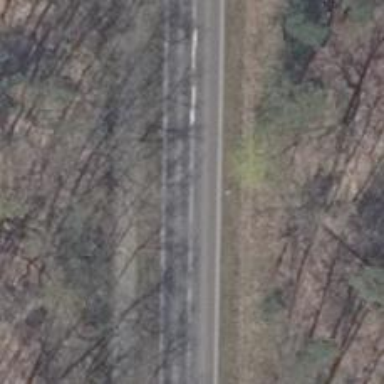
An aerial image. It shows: Secondary road with asphalt surface and lane markings.